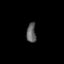
Tissue: lung
Cell type: Epithelial cells
Senescence score: 0.218
Nuclear area (px): 185
Mean DAPI intensity: 94.2